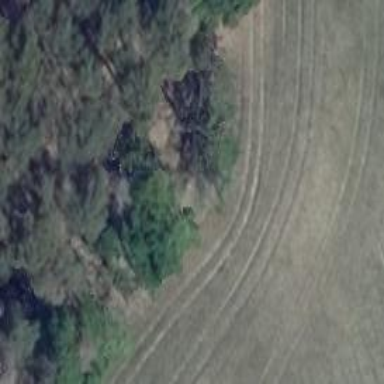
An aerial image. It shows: Hunting stand.